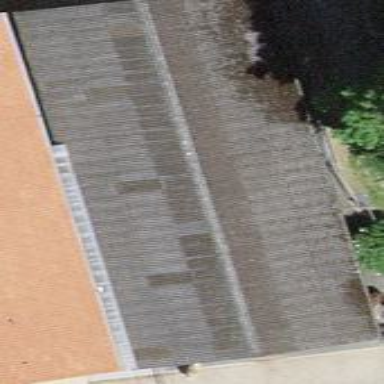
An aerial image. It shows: Barn.